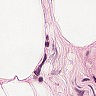
Metastatic tissue present: no